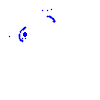
Particle: electron